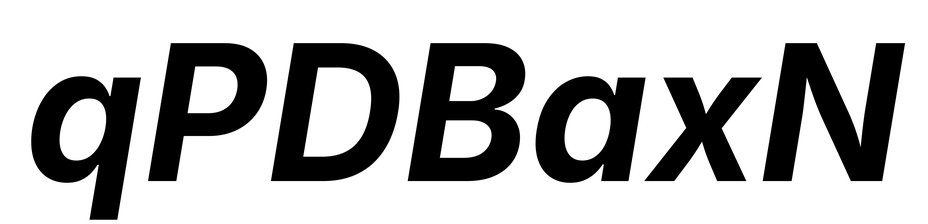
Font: Inter-Italic_Bold_Italic